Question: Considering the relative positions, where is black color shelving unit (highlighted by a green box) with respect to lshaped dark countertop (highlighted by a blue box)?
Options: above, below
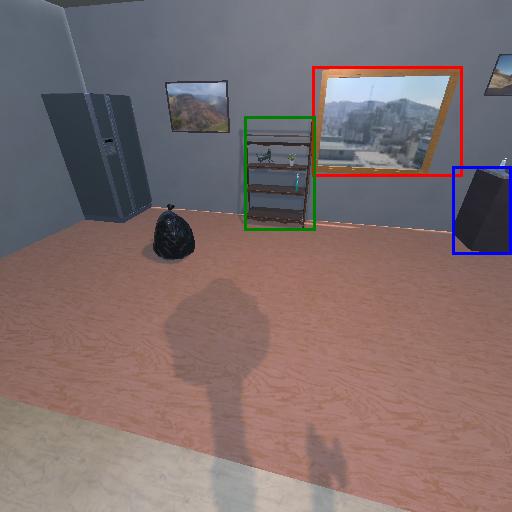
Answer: above